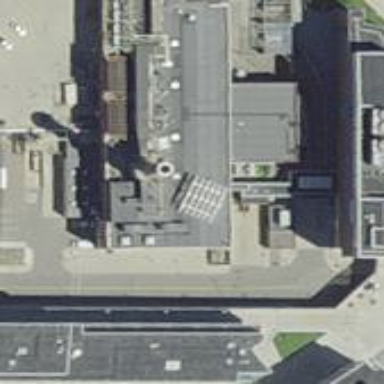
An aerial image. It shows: Building serving as power plant.